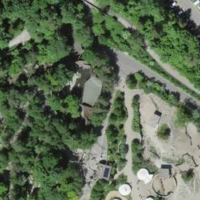
EUNIS habitat code: 53
Species observed at this site:
Cephalanthera damasonium
Argynnis paphia